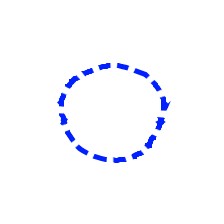
Shape: circle